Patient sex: F
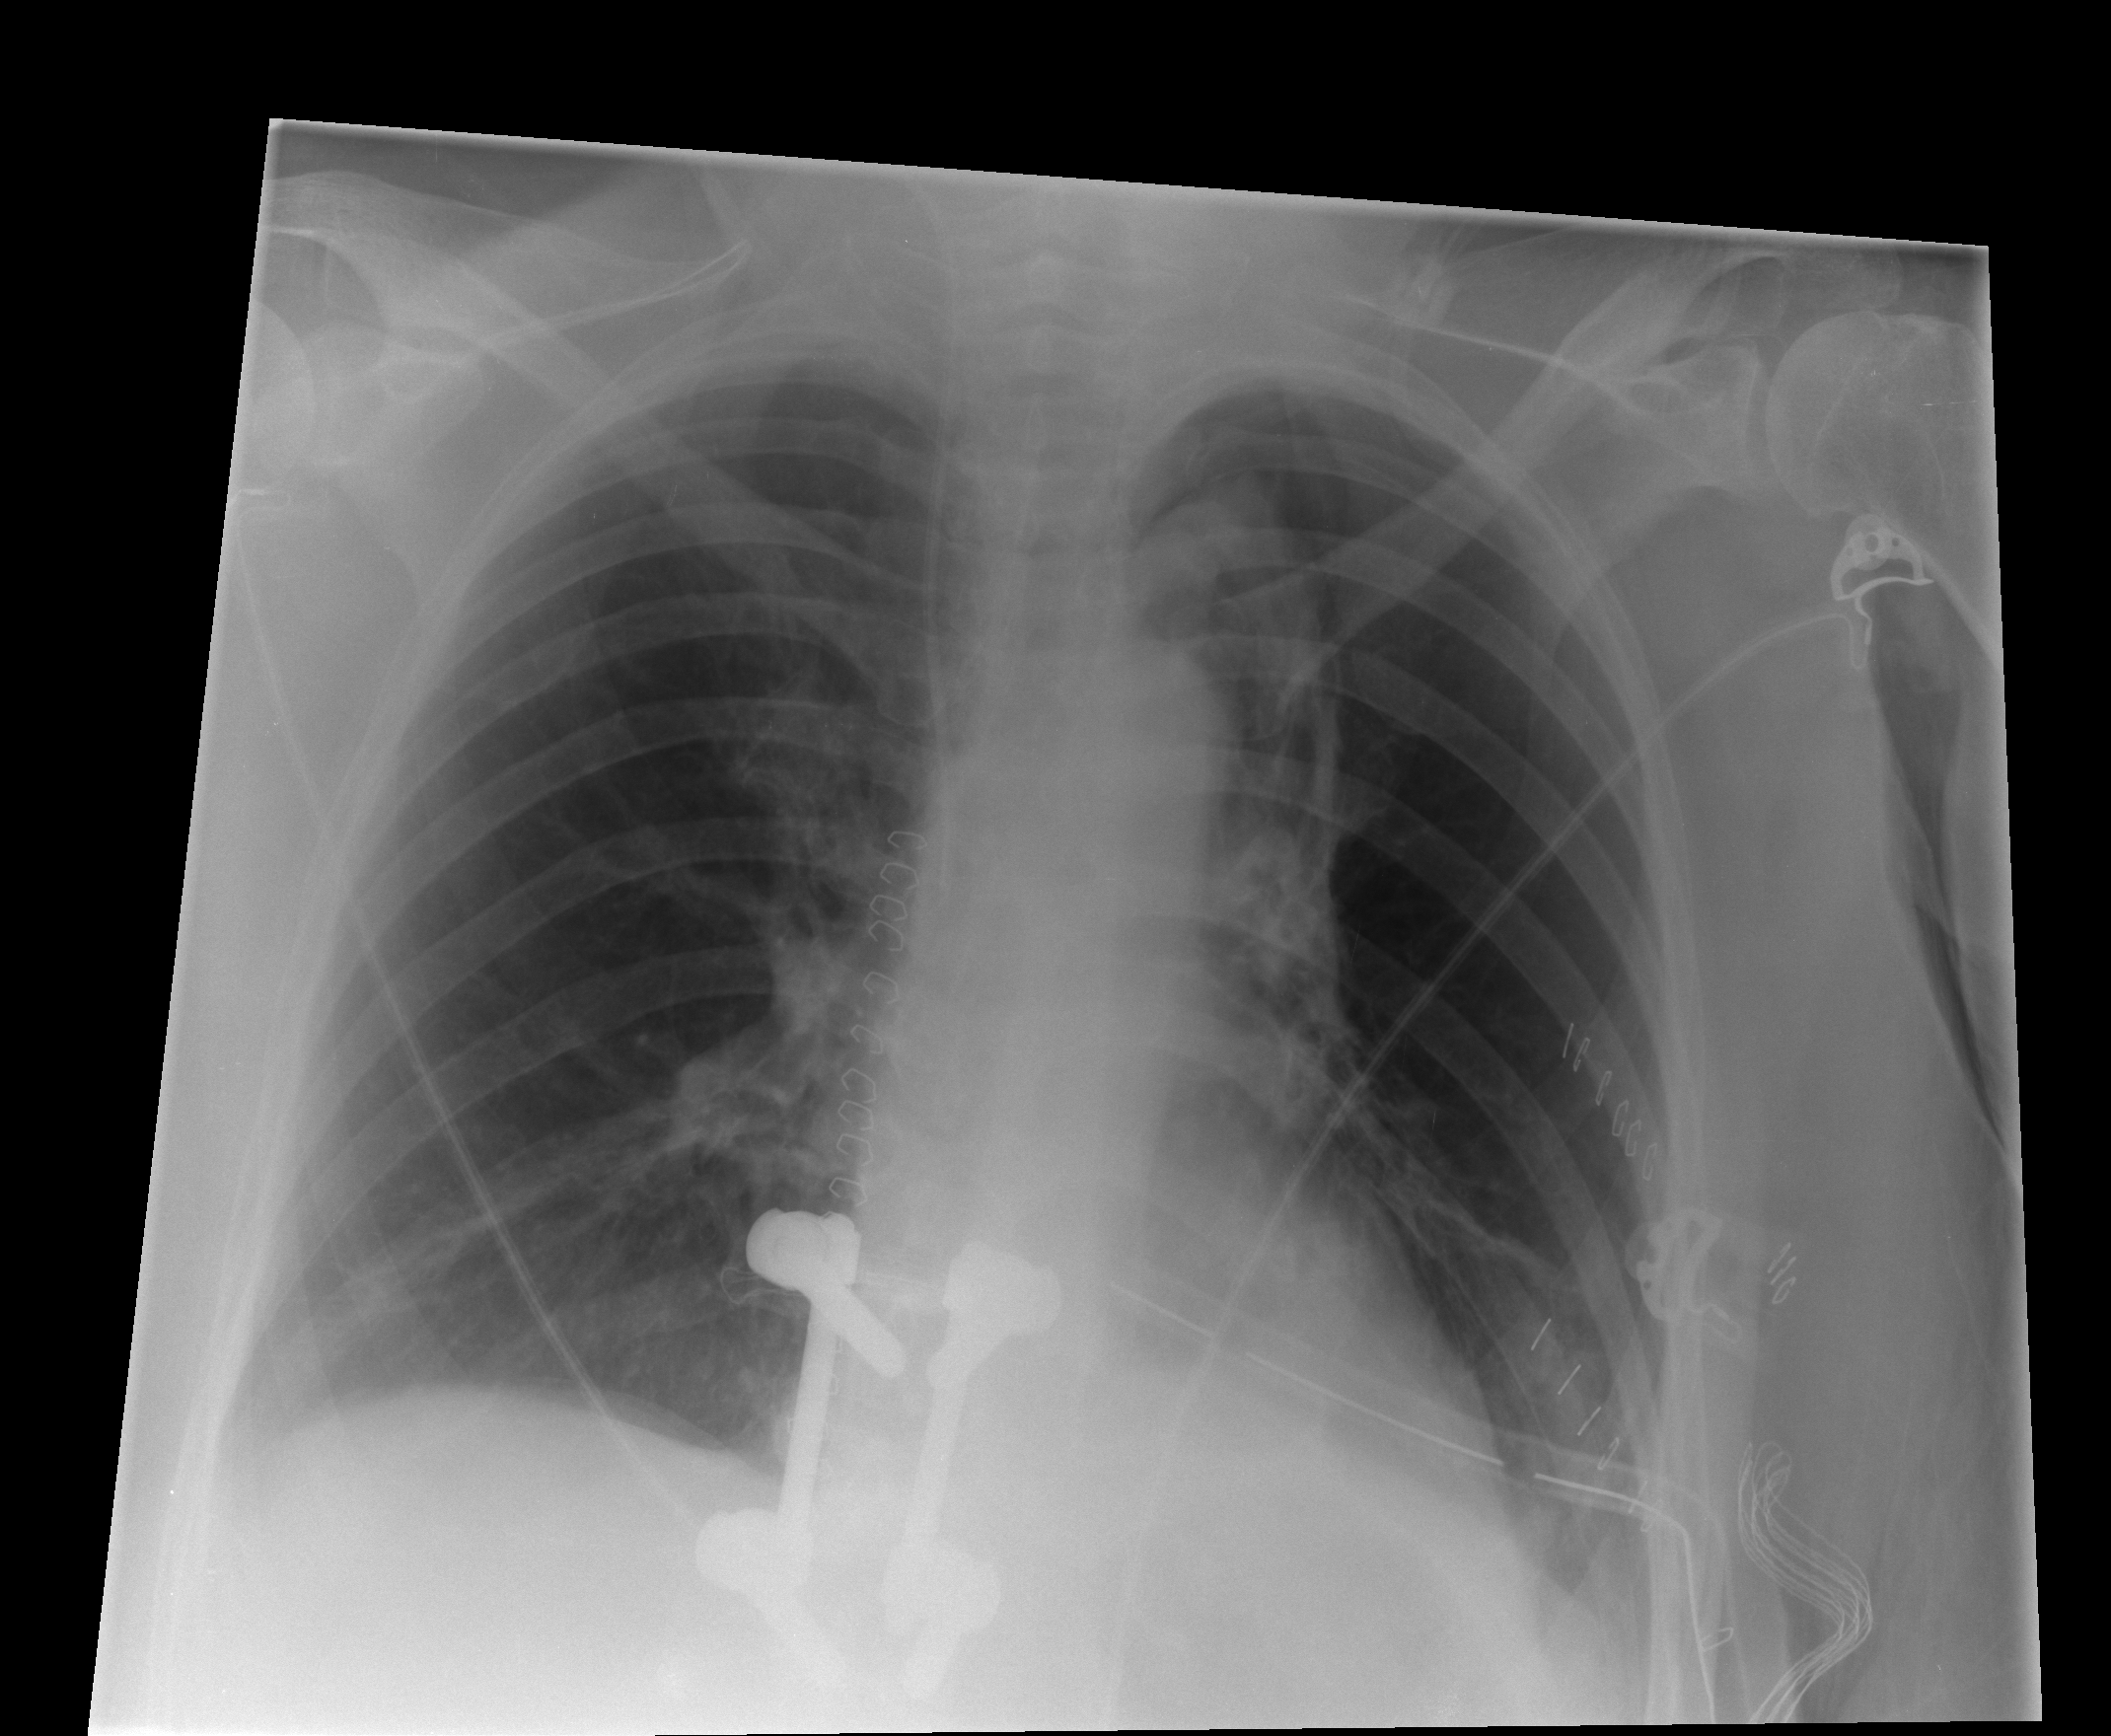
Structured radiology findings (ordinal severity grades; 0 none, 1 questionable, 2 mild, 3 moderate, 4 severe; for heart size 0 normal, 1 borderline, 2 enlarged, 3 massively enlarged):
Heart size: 0
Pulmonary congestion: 0
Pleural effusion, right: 1
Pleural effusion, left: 1
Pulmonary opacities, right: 0
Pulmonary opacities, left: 0
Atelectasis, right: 2
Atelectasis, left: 2